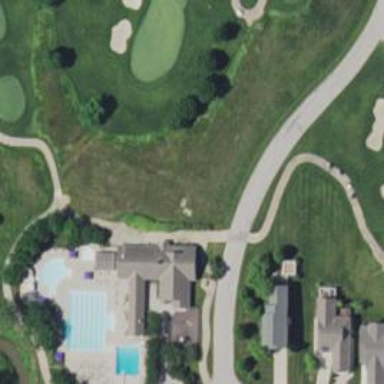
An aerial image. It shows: Golf cartpath that is also road path.